What's the difference between 2 images?
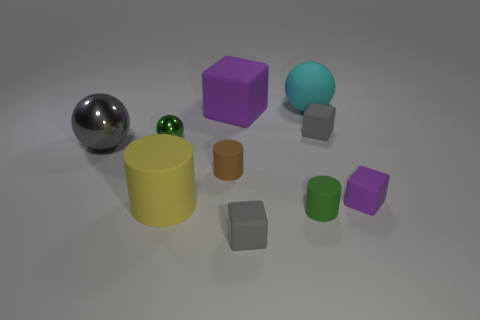
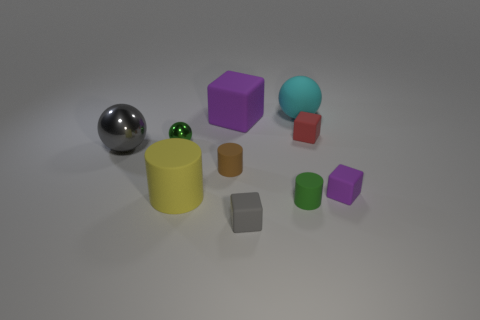
the tiny gray matte cube that is behind the green rubber object changed to red
the small gray rubber cube behind the green ball became red
the small gray matte cube that is behind the yellow matte object turned red